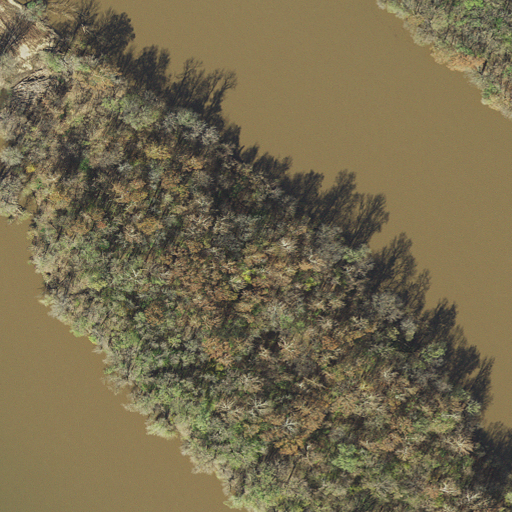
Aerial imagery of island in Maryland named Paton Island containing open water, mixed forest, deciduous forest, woody wetlands, evergreen forest, and herbaceous wetlands